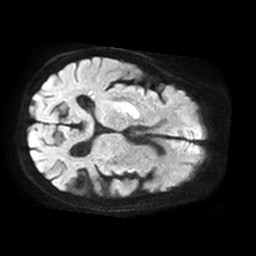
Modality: TRACE
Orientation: axial
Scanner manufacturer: philips
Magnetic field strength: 1.5 T
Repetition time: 3.403 s
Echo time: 0.06922 s